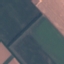
Label: AnnualCrop